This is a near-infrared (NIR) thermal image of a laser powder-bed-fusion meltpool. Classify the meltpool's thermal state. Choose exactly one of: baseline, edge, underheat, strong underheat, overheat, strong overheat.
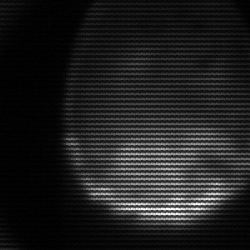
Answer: edge